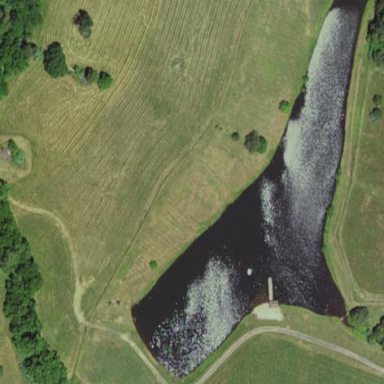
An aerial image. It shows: Pond with natural water.